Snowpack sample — Buffalo Mountain, Silverthorne, Colorado, USA (1/25/25, 10:11 AM MST)
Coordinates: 39.6222, -106.1139
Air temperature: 22 °F
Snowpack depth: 110 cm
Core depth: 30 cm
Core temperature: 42.8 °F
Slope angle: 12°, slope face: 102°
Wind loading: high
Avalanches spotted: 0
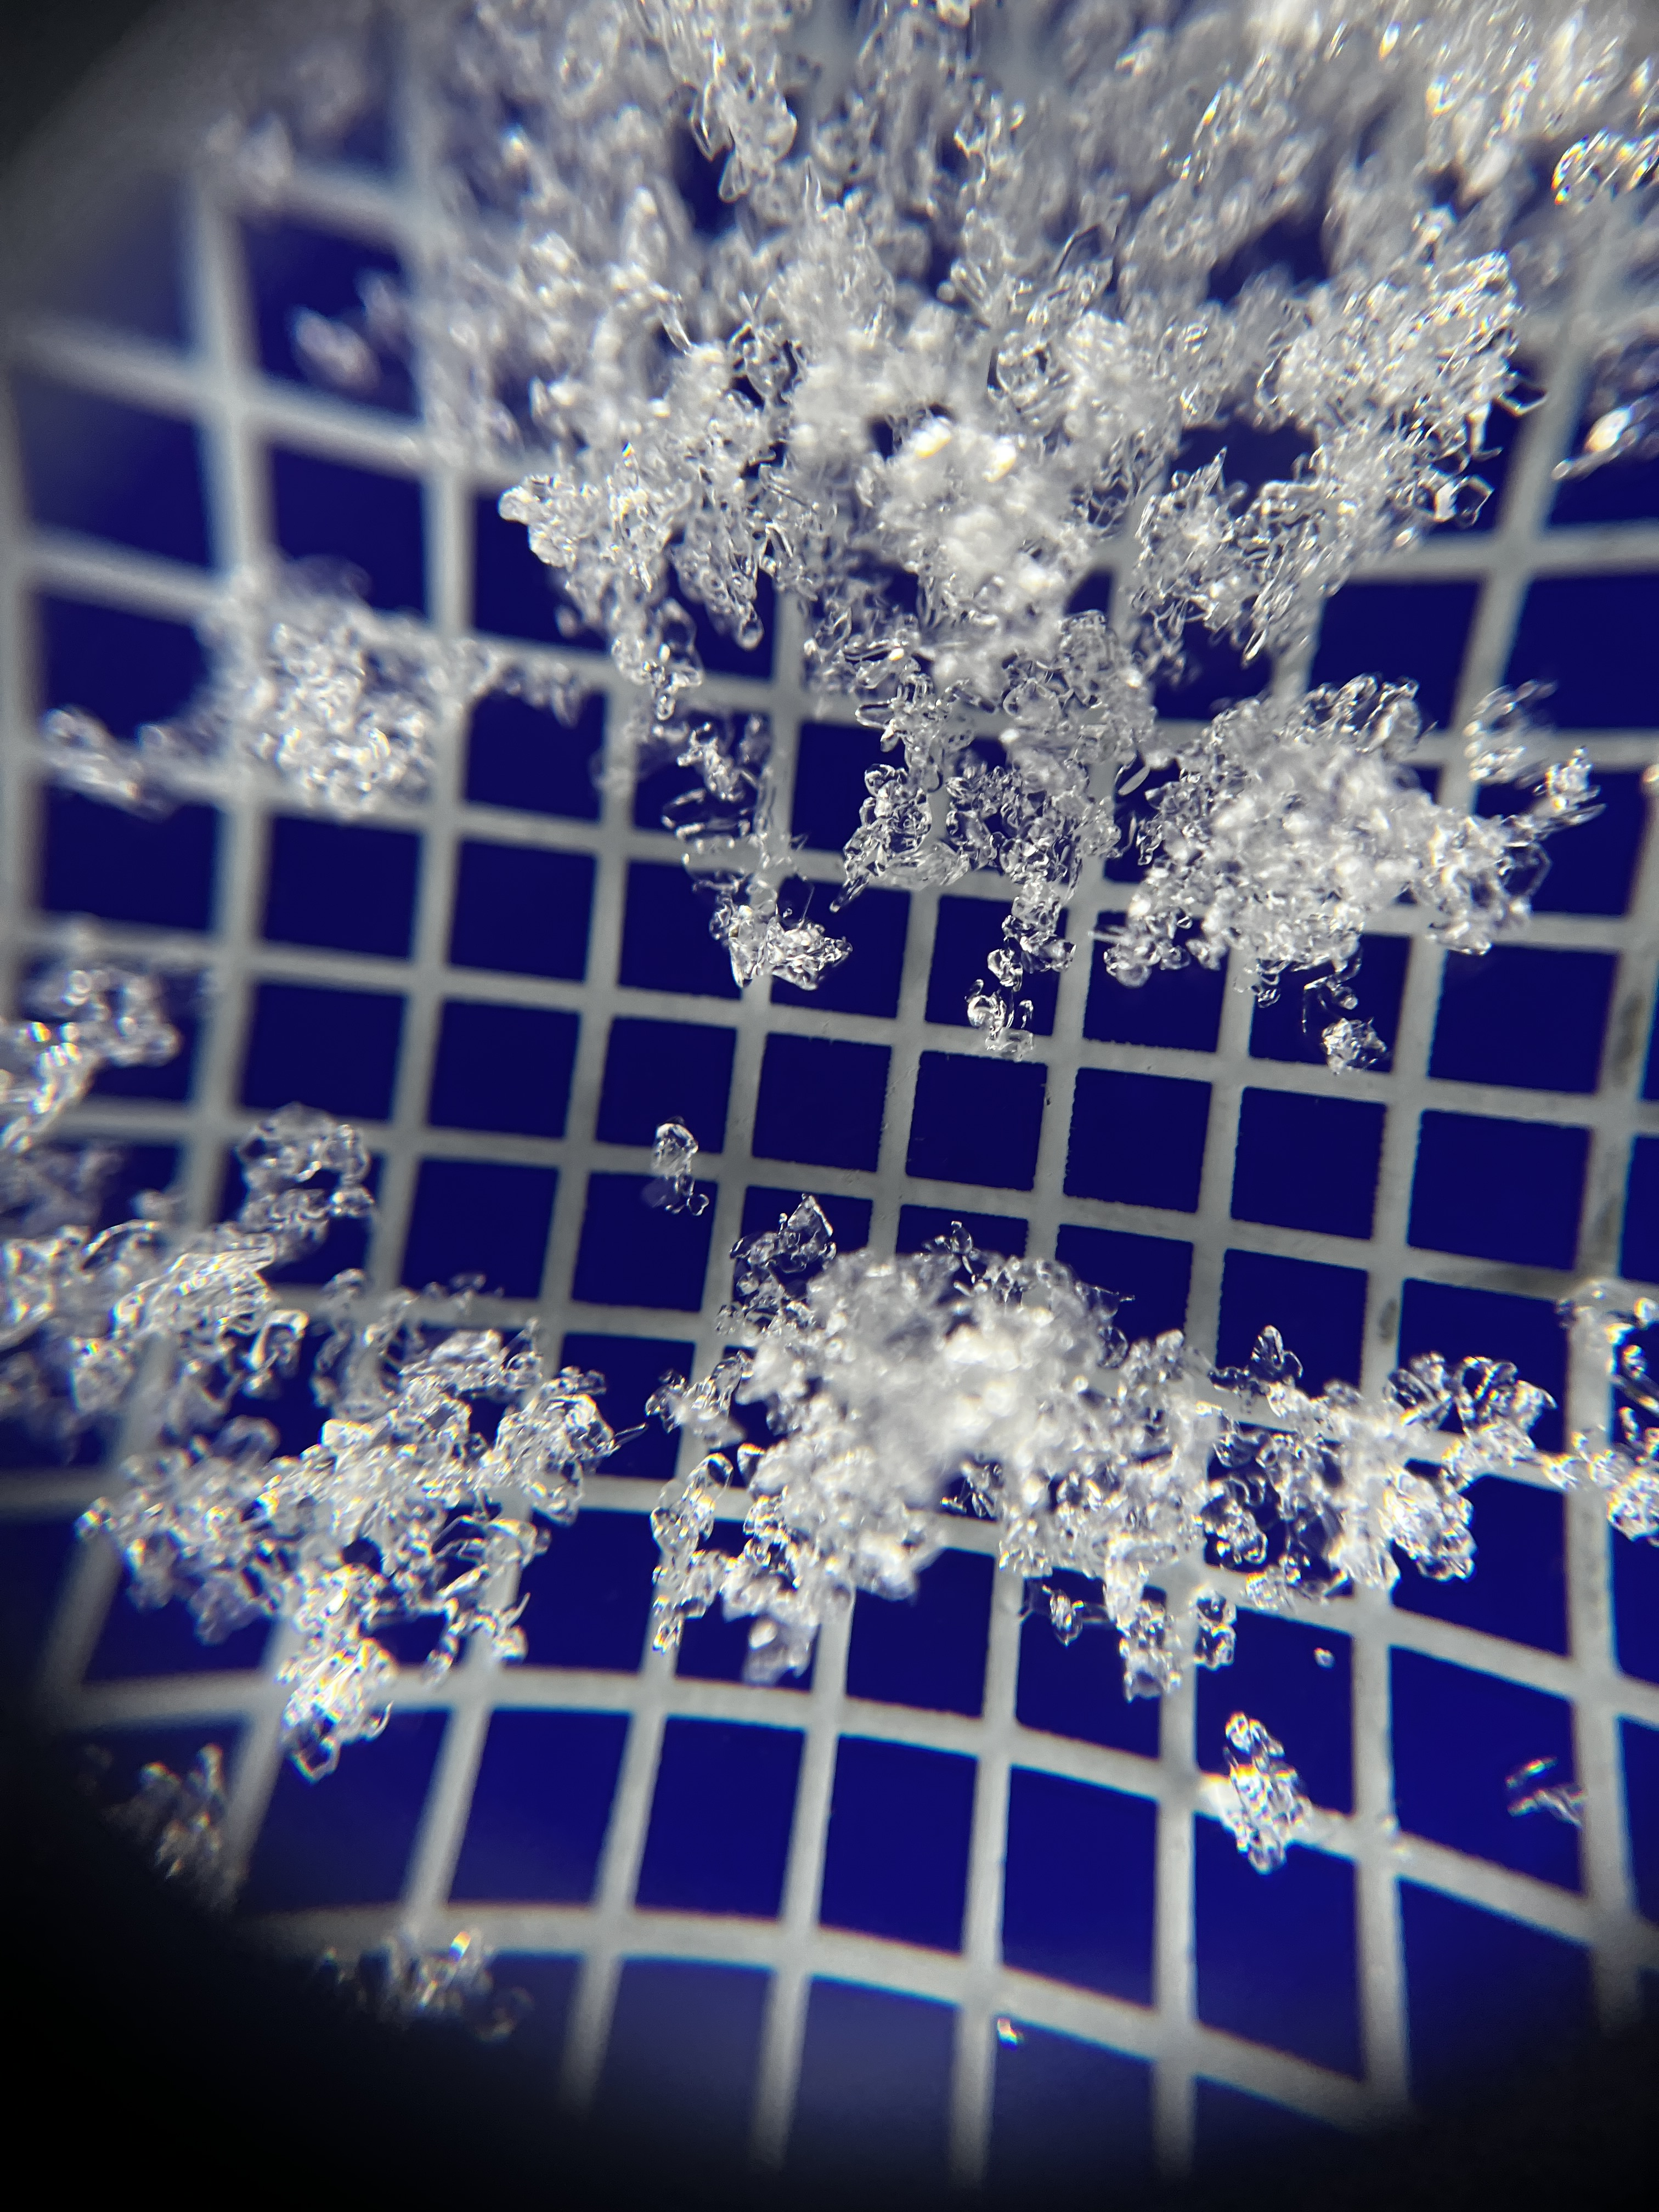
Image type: magnified_profile
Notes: No avalanches nearby, collected on the outskirts of a fire break 15 meters from the treeline, on way to Buffalo and Red Mountain